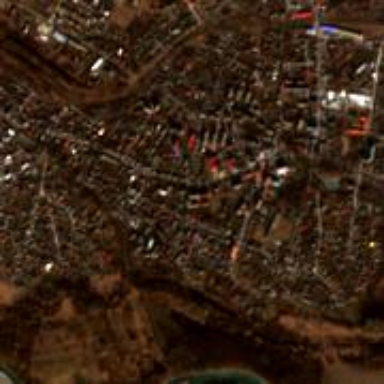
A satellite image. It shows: Town.